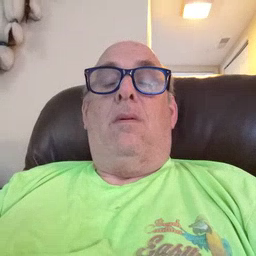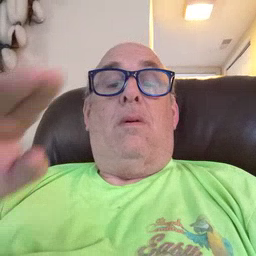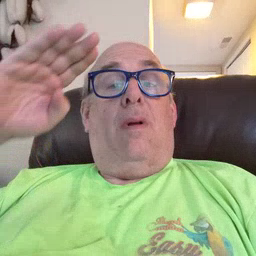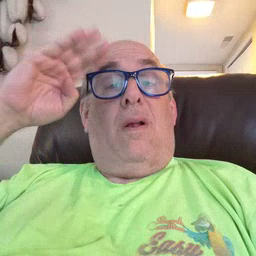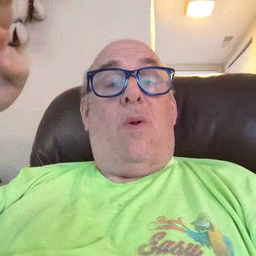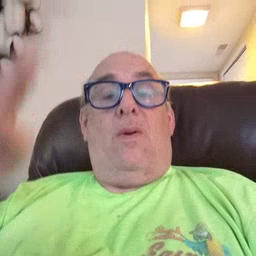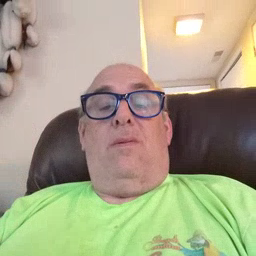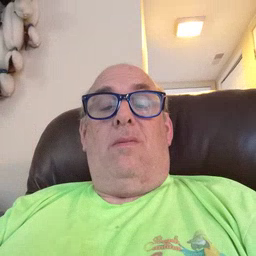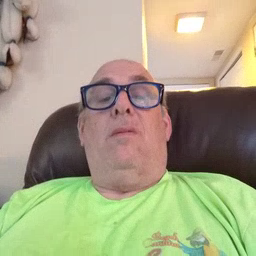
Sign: hello